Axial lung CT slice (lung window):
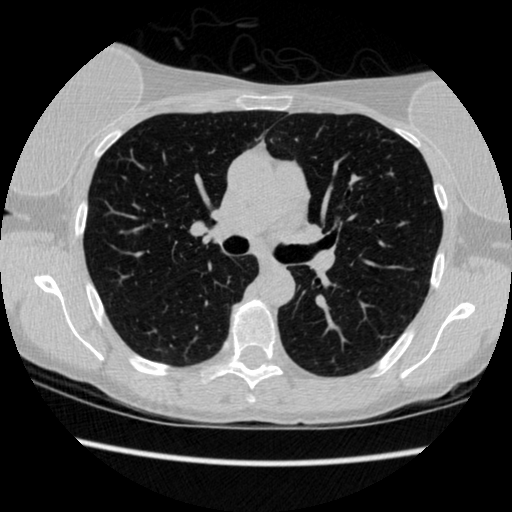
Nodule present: no